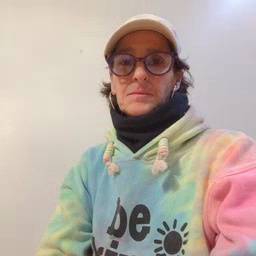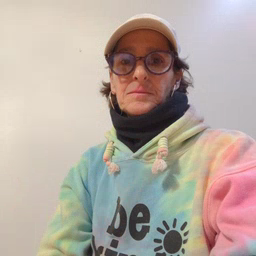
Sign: sleep